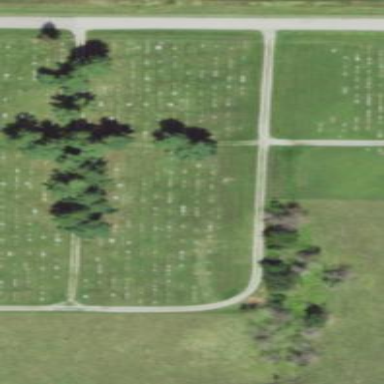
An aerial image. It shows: Cemetery.